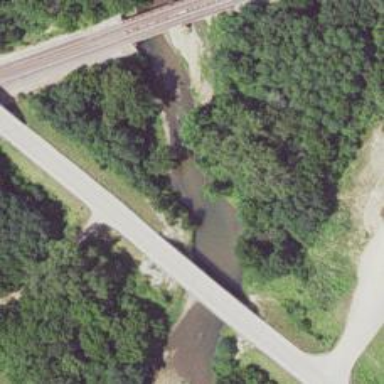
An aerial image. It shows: Tertiary road passing over bridge.